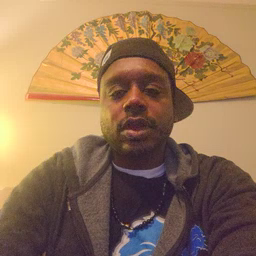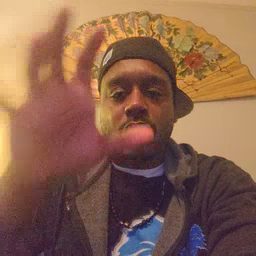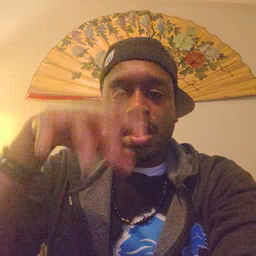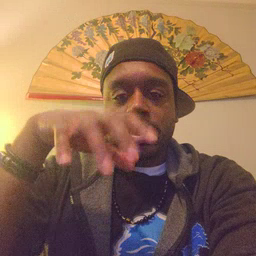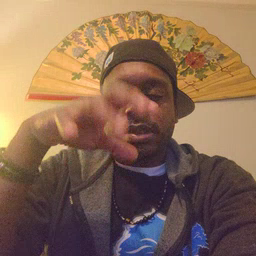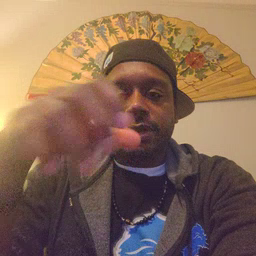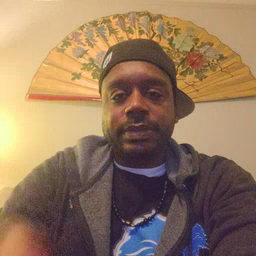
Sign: rain